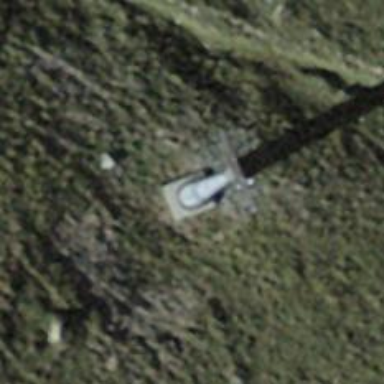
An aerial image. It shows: Pylon used for aerialway.